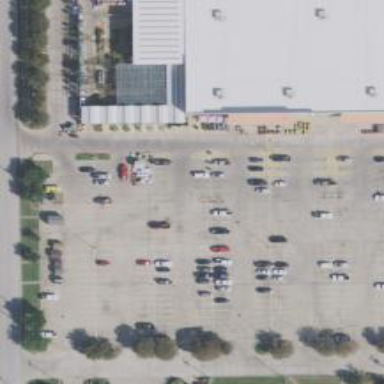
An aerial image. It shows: Parking space is available.